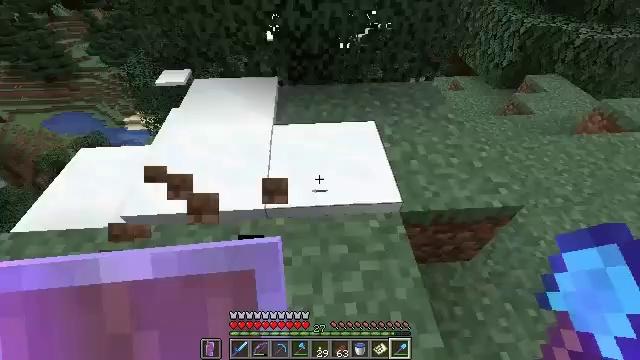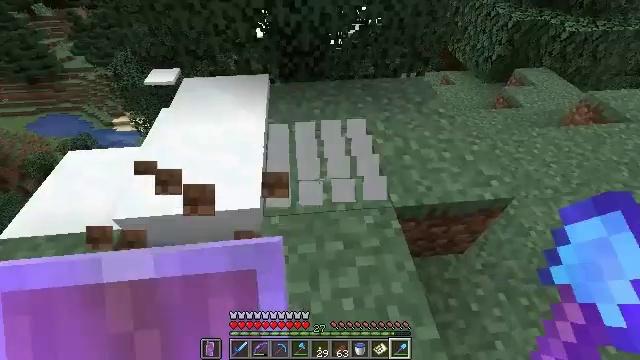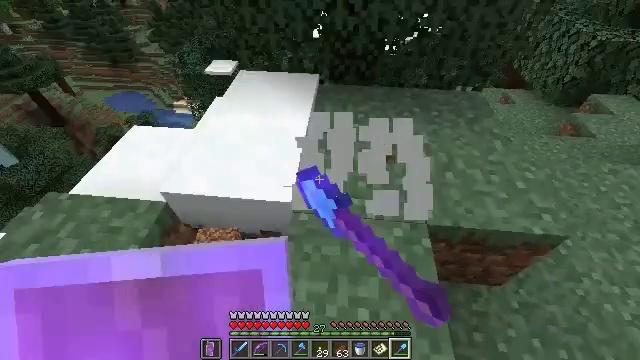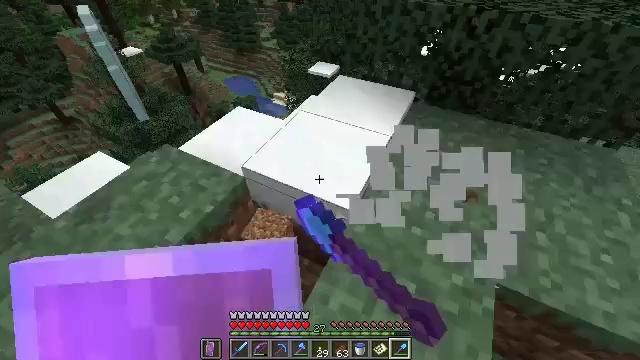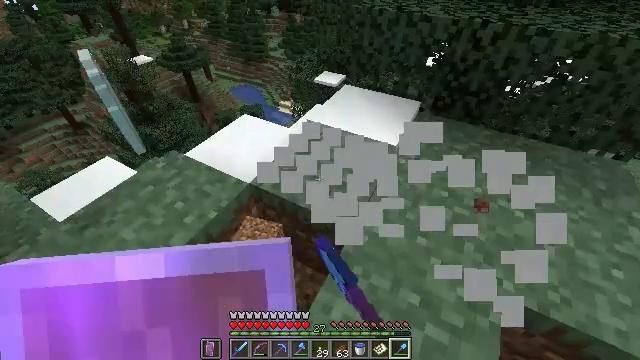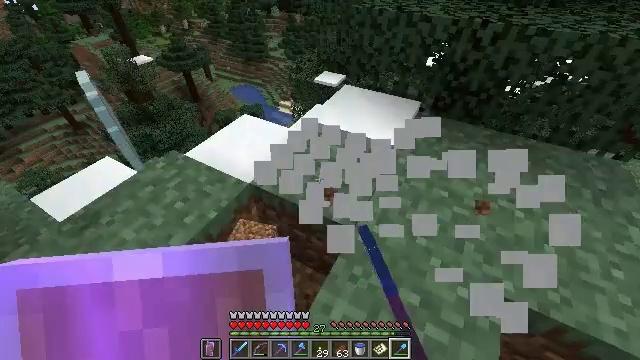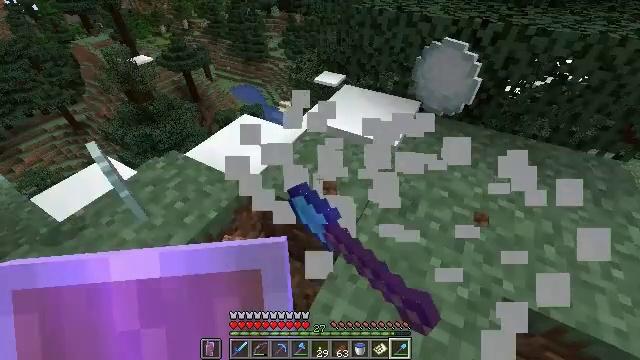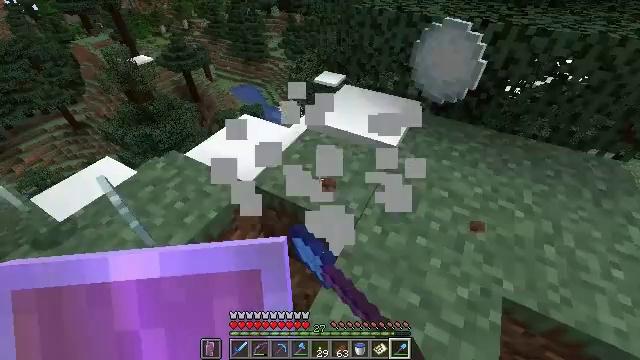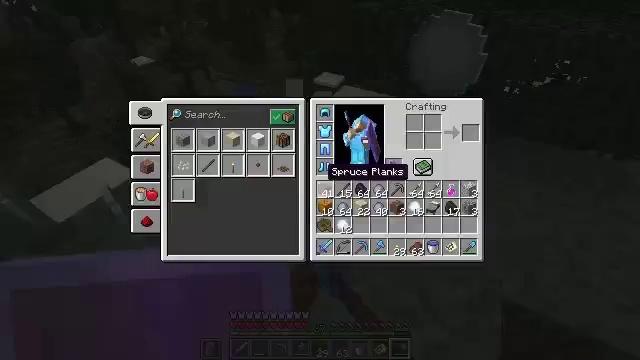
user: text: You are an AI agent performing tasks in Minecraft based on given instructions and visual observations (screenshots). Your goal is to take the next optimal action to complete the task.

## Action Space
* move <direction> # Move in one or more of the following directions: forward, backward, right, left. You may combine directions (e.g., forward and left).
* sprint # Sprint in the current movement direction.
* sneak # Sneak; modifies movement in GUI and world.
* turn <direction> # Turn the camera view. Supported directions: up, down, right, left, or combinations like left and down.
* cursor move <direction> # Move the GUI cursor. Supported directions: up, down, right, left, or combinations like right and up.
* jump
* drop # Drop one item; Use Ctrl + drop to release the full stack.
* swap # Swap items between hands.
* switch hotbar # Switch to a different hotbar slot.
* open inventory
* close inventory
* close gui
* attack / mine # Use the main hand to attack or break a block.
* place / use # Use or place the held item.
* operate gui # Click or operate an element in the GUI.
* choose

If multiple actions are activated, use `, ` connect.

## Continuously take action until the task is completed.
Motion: motion action
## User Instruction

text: Gather snow with a shovel.
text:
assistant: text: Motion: turn right, attack / mine
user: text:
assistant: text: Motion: turn left, attack / mine
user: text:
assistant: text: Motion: turn left and up
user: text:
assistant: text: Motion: turn left and up, attack / mine
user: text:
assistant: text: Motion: attack / mine
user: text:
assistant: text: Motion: no_op
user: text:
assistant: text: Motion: no_op
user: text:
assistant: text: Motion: open inventory
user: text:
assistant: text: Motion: open inventory